Interaction volume radius: 10 \u00c5
Interaction volume height: 25 \u00c5
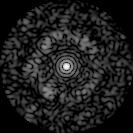
Disorder parameter: 0.7585